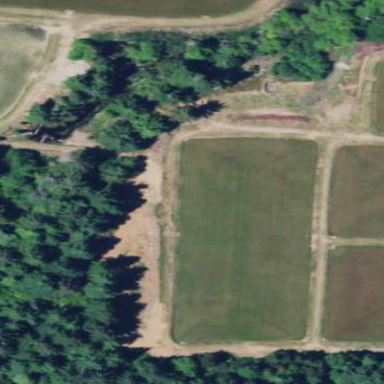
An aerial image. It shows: Farmland with cranberries as the crop.